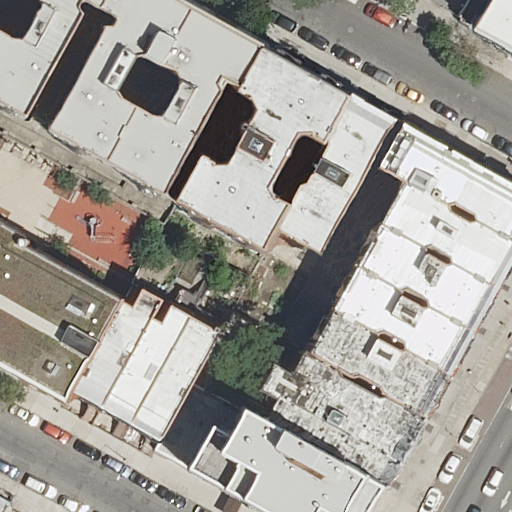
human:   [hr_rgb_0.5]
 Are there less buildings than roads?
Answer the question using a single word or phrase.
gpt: no

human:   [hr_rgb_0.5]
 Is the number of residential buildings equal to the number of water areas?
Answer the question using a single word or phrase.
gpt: no

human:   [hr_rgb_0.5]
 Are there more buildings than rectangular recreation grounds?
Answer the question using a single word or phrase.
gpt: yes

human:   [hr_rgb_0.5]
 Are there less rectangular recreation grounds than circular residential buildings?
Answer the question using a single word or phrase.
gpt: no

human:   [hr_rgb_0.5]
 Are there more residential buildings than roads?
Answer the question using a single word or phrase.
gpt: yes

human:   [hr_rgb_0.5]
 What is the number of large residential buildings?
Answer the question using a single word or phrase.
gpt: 3

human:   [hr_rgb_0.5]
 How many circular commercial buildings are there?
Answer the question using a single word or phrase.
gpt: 0

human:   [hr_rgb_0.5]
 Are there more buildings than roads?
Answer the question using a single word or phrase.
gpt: yes

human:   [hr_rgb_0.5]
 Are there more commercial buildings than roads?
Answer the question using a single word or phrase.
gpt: no

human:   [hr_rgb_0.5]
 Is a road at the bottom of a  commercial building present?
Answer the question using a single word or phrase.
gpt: no

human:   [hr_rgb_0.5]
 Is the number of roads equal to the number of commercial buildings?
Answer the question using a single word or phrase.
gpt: no

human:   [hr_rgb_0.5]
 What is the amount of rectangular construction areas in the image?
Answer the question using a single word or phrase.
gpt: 0

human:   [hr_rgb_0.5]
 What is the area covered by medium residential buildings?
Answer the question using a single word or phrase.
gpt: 2810m2

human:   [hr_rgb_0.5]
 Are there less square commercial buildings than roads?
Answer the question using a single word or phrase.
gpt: yes

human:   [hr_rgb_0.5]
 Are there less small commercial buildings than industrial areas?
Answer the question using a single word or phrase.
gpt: no

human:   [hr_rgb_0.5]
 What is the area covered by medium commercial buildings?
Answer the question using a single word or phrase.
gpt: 0m2

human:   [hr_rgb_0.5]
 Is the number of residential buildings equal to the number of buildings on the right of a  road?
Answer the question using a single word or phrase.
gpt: no

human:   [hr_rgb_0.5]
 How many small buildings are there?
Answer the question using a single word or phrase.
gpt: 3

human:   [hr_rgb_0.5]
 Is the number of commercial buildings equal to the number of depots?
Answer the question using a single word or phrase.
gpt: yes

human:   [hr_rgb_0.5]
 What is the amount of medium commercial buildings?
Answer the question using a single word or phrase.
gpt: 0

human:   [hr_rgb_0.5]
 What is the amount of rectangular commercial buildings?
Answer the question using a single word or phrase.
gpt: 0

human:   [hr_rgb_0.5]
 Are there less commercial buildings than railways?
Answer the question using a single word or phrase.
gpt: no

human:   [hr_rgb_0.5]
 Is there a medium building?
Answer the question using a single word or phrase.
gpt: yes

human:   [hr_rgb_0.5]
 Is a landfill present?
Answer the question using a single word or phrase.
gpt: no

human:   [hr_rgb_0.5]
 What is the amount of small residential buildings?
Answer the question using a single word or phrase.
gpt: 3

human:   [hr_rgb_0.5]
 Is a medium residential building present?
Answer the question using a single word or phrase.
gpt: yes

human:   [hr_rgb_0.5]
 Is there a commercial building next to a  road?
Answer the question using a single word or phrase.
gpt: no

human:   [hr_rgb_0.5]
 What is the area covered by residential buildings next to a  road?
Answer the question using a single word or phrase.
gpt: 4575m2

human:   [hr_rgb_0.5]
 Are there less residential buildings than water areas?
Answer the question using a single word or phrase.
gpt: no

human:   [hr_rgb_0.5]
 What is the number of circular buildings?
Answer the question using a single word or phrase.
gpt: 0

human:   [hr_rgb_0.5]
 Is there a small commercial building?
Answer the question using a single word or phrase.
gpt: no

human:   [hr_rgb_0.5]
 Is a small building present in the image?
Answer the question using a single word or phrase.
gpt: yes

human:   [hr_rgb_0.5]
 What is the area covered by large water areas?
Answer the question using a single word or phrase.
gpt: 0m2

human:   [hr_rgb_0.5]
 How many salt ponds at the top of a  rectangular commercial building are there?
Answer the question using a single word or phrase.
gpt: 0

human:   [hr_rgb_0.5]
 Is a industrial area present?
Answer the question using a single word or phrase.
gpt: no

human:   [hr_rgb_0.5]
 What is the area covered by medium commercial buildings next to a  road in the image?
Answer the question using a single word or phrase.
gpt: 0m2